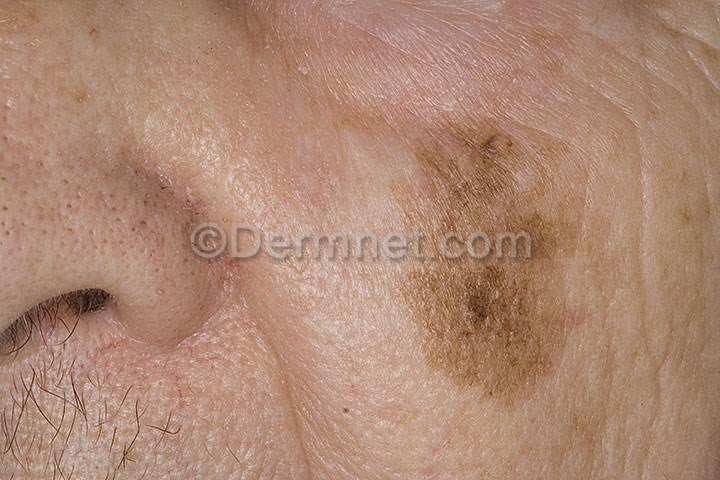
Disease: Light Diseases and Disorders of Pigmentation